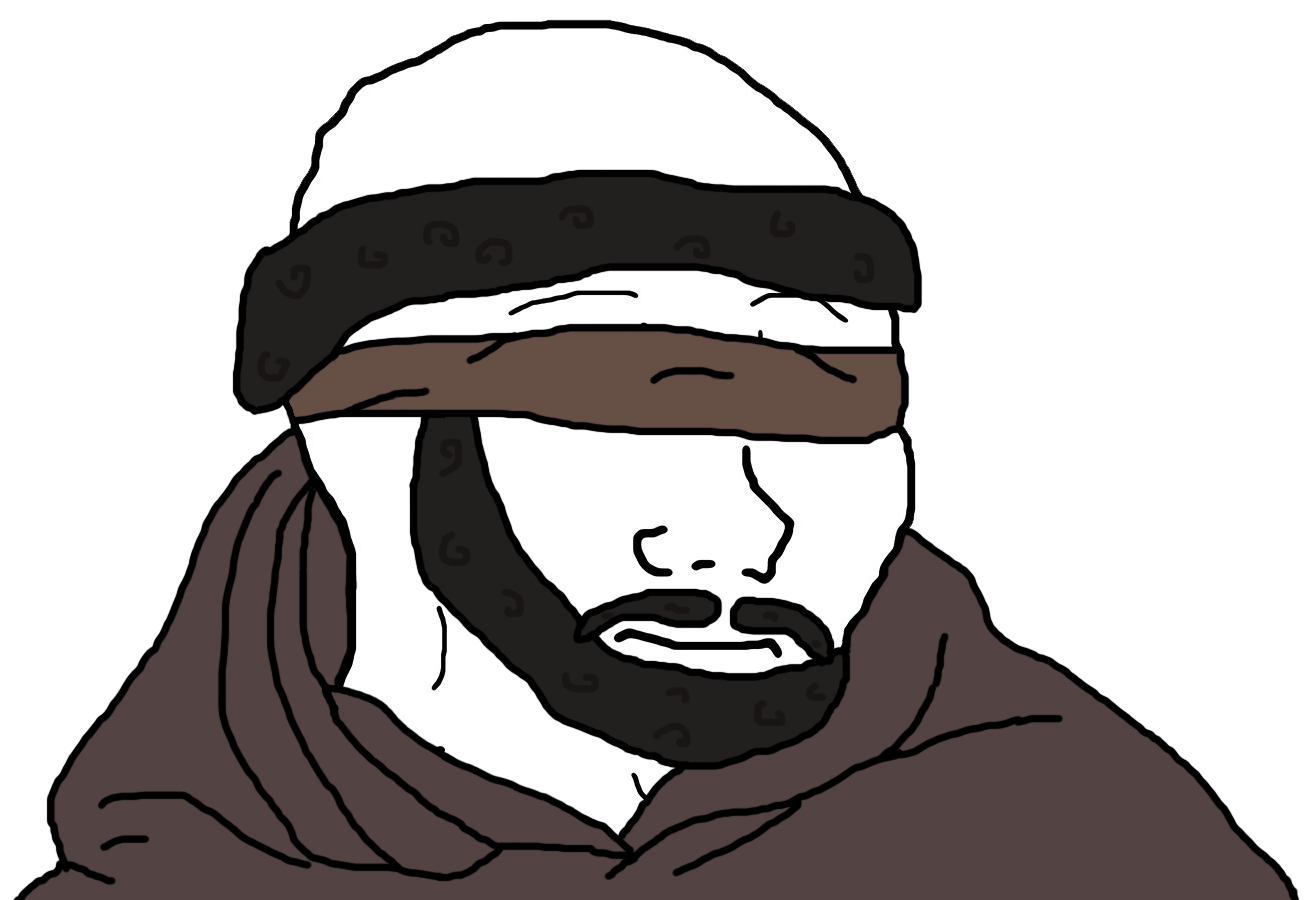
Label: 5_Oomer